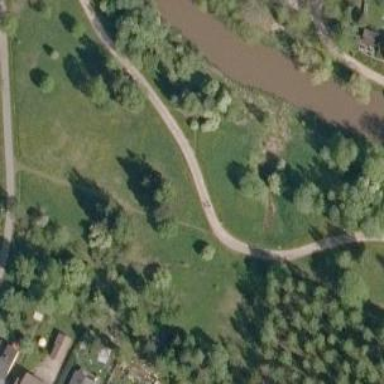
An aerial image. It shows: Path.